Aerial crown-view tile of a tropical tree (Barro Colorado Island, Panama), acquired 20240813:
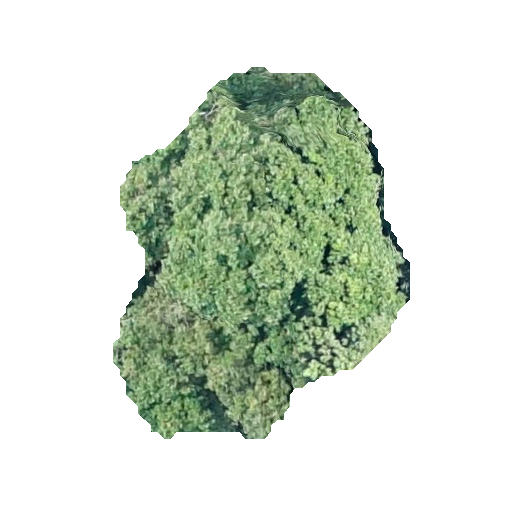
Species: Prioria copaifera
GBIF accepted scientific name: Prioria copaifera
Crown area: 118.845 m²